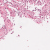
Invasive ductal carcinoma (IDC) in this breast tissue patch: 1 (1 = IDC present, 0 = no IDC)